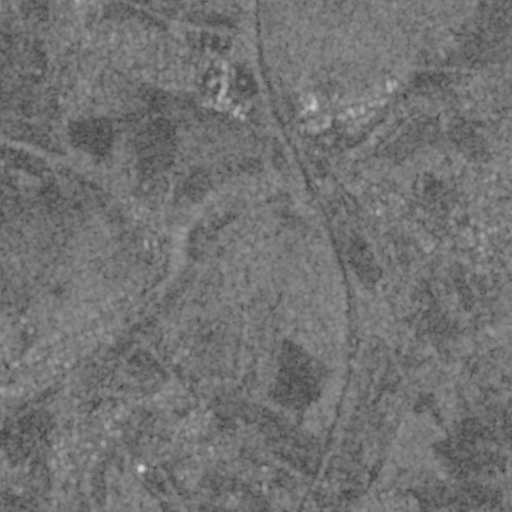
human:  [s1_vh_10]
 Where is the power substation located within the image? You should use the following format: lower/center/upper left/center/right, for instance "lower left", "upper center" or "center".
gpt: The power substation is located in the lower center of the image.
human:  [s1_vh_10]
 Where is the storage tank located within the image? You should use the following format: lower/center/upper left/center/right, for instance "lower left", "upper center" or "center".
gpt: The storage tank is located in the center right of the image.
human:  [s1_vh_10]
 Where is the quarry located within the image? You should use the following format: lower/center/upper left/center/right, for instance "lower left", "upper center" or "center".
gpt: There is no quarry in the image.

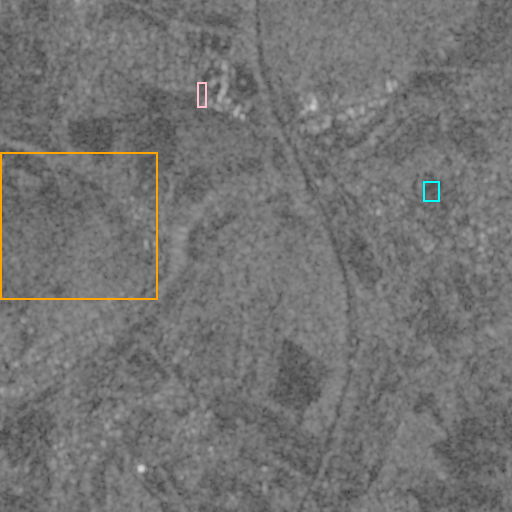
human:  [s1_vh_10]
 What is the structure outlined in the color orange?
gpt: The structure outlined in orange is a crop field.
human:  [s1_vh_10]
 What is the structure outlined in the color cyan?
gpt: The structure outlined in cyan is a park.
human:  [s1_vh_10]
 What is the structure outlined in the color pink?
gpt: The structure outlined in pink is a parking lot.
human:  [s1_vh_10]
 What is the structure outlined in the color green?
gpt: There is no green outline.